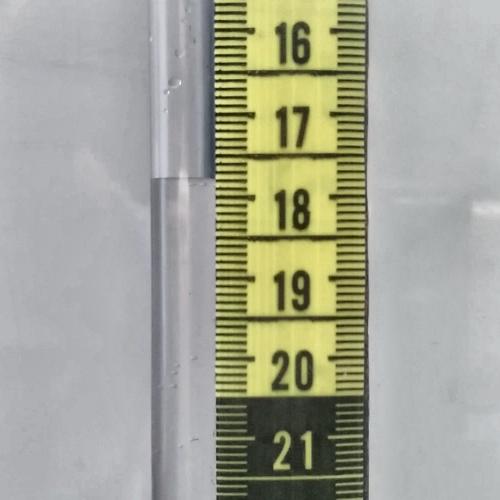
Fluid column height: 17.8 cm